Question: I just add external jar(android support.v4.jar) to my project using eclipse IDE.
But it show empty packages.Can anyone guide me how to solve this.?
External jar show empty packages:

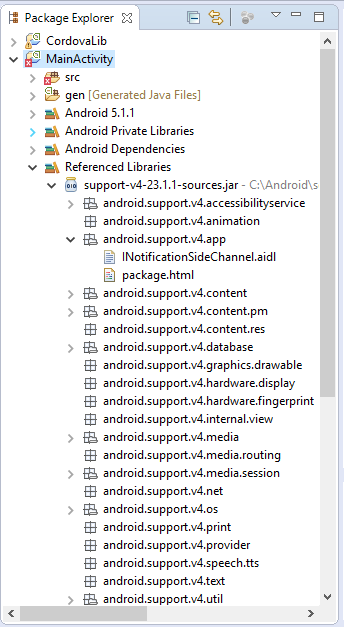
Answer: > I just add external jar(android support.v4.jar) to my project using eclipse IDE.
Not quite. You added 'support-v4-23.1.1-sources.jar'. The key part of that filename, with respect to your problem, is 'sources'. This JAR contains Java source code, not compiled Java classes.
> Can anyone guide me how to solve this.?
Google is no longer supporting Eclipse. There is no official distribution of any of the support libraries as simple JARs, or even Eclipse-style library projects.
The simple solution is to move to Android Studio, or possibly IntelliJ IDEA, instead of using Eclipse.